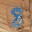
Label: 8